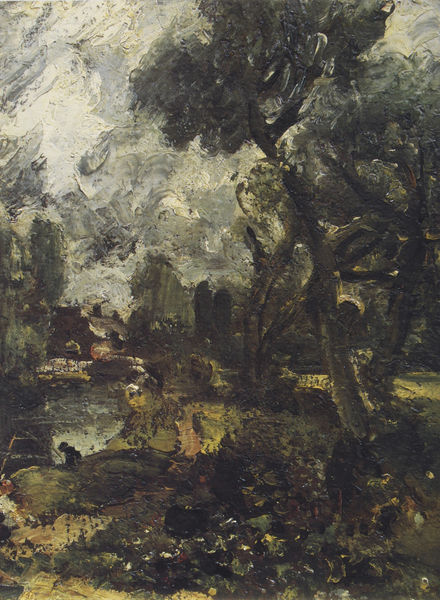
Titel: Flatford Mill from beside the Bridge
Künstler: John Constable
Institution: (Privatsammlung)
Schlagwörter: baum, blau, blätter, dunkel, gemälde, gewitter, himmel, laub, mann, schatten, wasser, weiß, wolken, baumstämme, bäume, fluss, gelb, grün, impressionismus, landschaft, menschen, ocker, see, sitzen, stadt, teich, ufer, äste, blume, blumen, braun, frankreich, frau, grau, licht, männer, schwarz, skizze, strasse, ölbild, gebäude, gras, haus, hund, rasen, rot, weg, wiese, wolke, beige, malerei, mensch, öl, bach, häuser, nass, natur, regenhimmel, weide, zweige, büsche, gebüsch, gewässer, pastos, pfad, realismus, kind, gebeugt, wald, weiher, garten, papier, düster, fischer, abhang, giebel, tag, böschung, ölgemälde, constable, sturm, duktus, realistisch, stimmung, regen, courbet, weiden, wälder, wirbel, ölmalerei, sonnig, verschwommen, verwischt, malerisch, regenwolken, strudel, geäst, dickicht, freiluftmalerei, angler, angeln, fischen, luftig, nolde, flüchtig, weolken, sommerlich, papaier, landschaf, plein-air, arthur meinsch, haus am bach, courbe